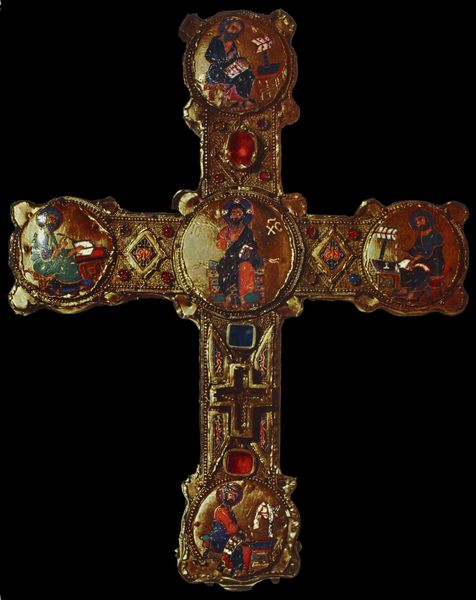
Titel: Staurothek-Kreuz
Institution: Cosenza, Schatz der Kathedrale
Schlagwörter: blau, gott, mann, weiß, grün, schmuck, schwarz, zeichen, rot, ornament, kirche, gold, edelsteine, kreis, rund, bilder, figuren, blue, church, men, ornate, red, religious, white, black, golden, green, seated, sitting, glanz, lesen, verzierung, metall, messing, buch, medaillon, kreuz, kupfer, trohn, altar, raute, heiligenschein, christus, jesus, schreiben, christlich, man, stone, mittelalter, orange, edelstein, heilige, schreibt, szenen, email, cross, writing, rubin, saphir, verziehrung, goldschmied, medaillons, art, colors, schreibend, medieval, religion, circle, mark, ceramic, smaragd, apostel, christ, crucifix, four, gemme, querarm, emaile, emaille, bronze, christian, evangelien, mary, christianity, rich, saints, bible, muslim, compass, five, icon, holy, crosses, iconography, gems, jewel, center, luke, x, c, john, enamel, 5, demon, carved, apostles, evangelist, diamond, petrus, crafts, jewels, gospel, jewellery, religon, illuminated, matthew, ruby, safir, rood, riches, skills, gospels, depict, johannes, marcus, ornamented, lucas, artpiece, jeweled, gemstones, haold, jemstone, jemstones, enamelled, jewls, mattheew